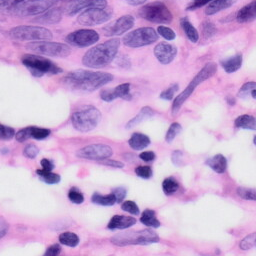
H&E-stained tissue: Skin